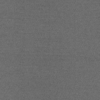
Label: dusty